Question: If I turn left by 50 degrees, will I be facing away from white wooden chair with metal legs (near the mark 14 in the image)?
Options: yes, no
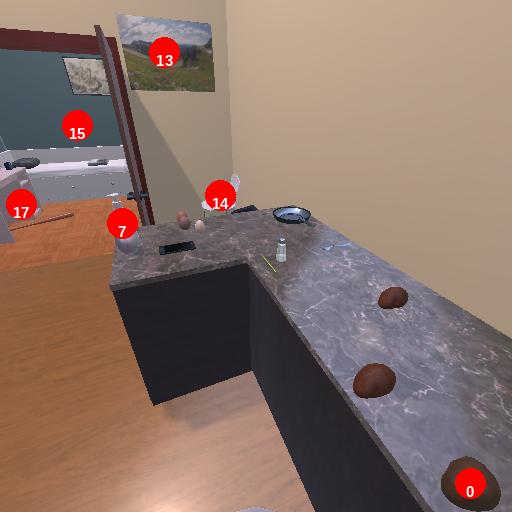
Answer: yes